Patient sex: M
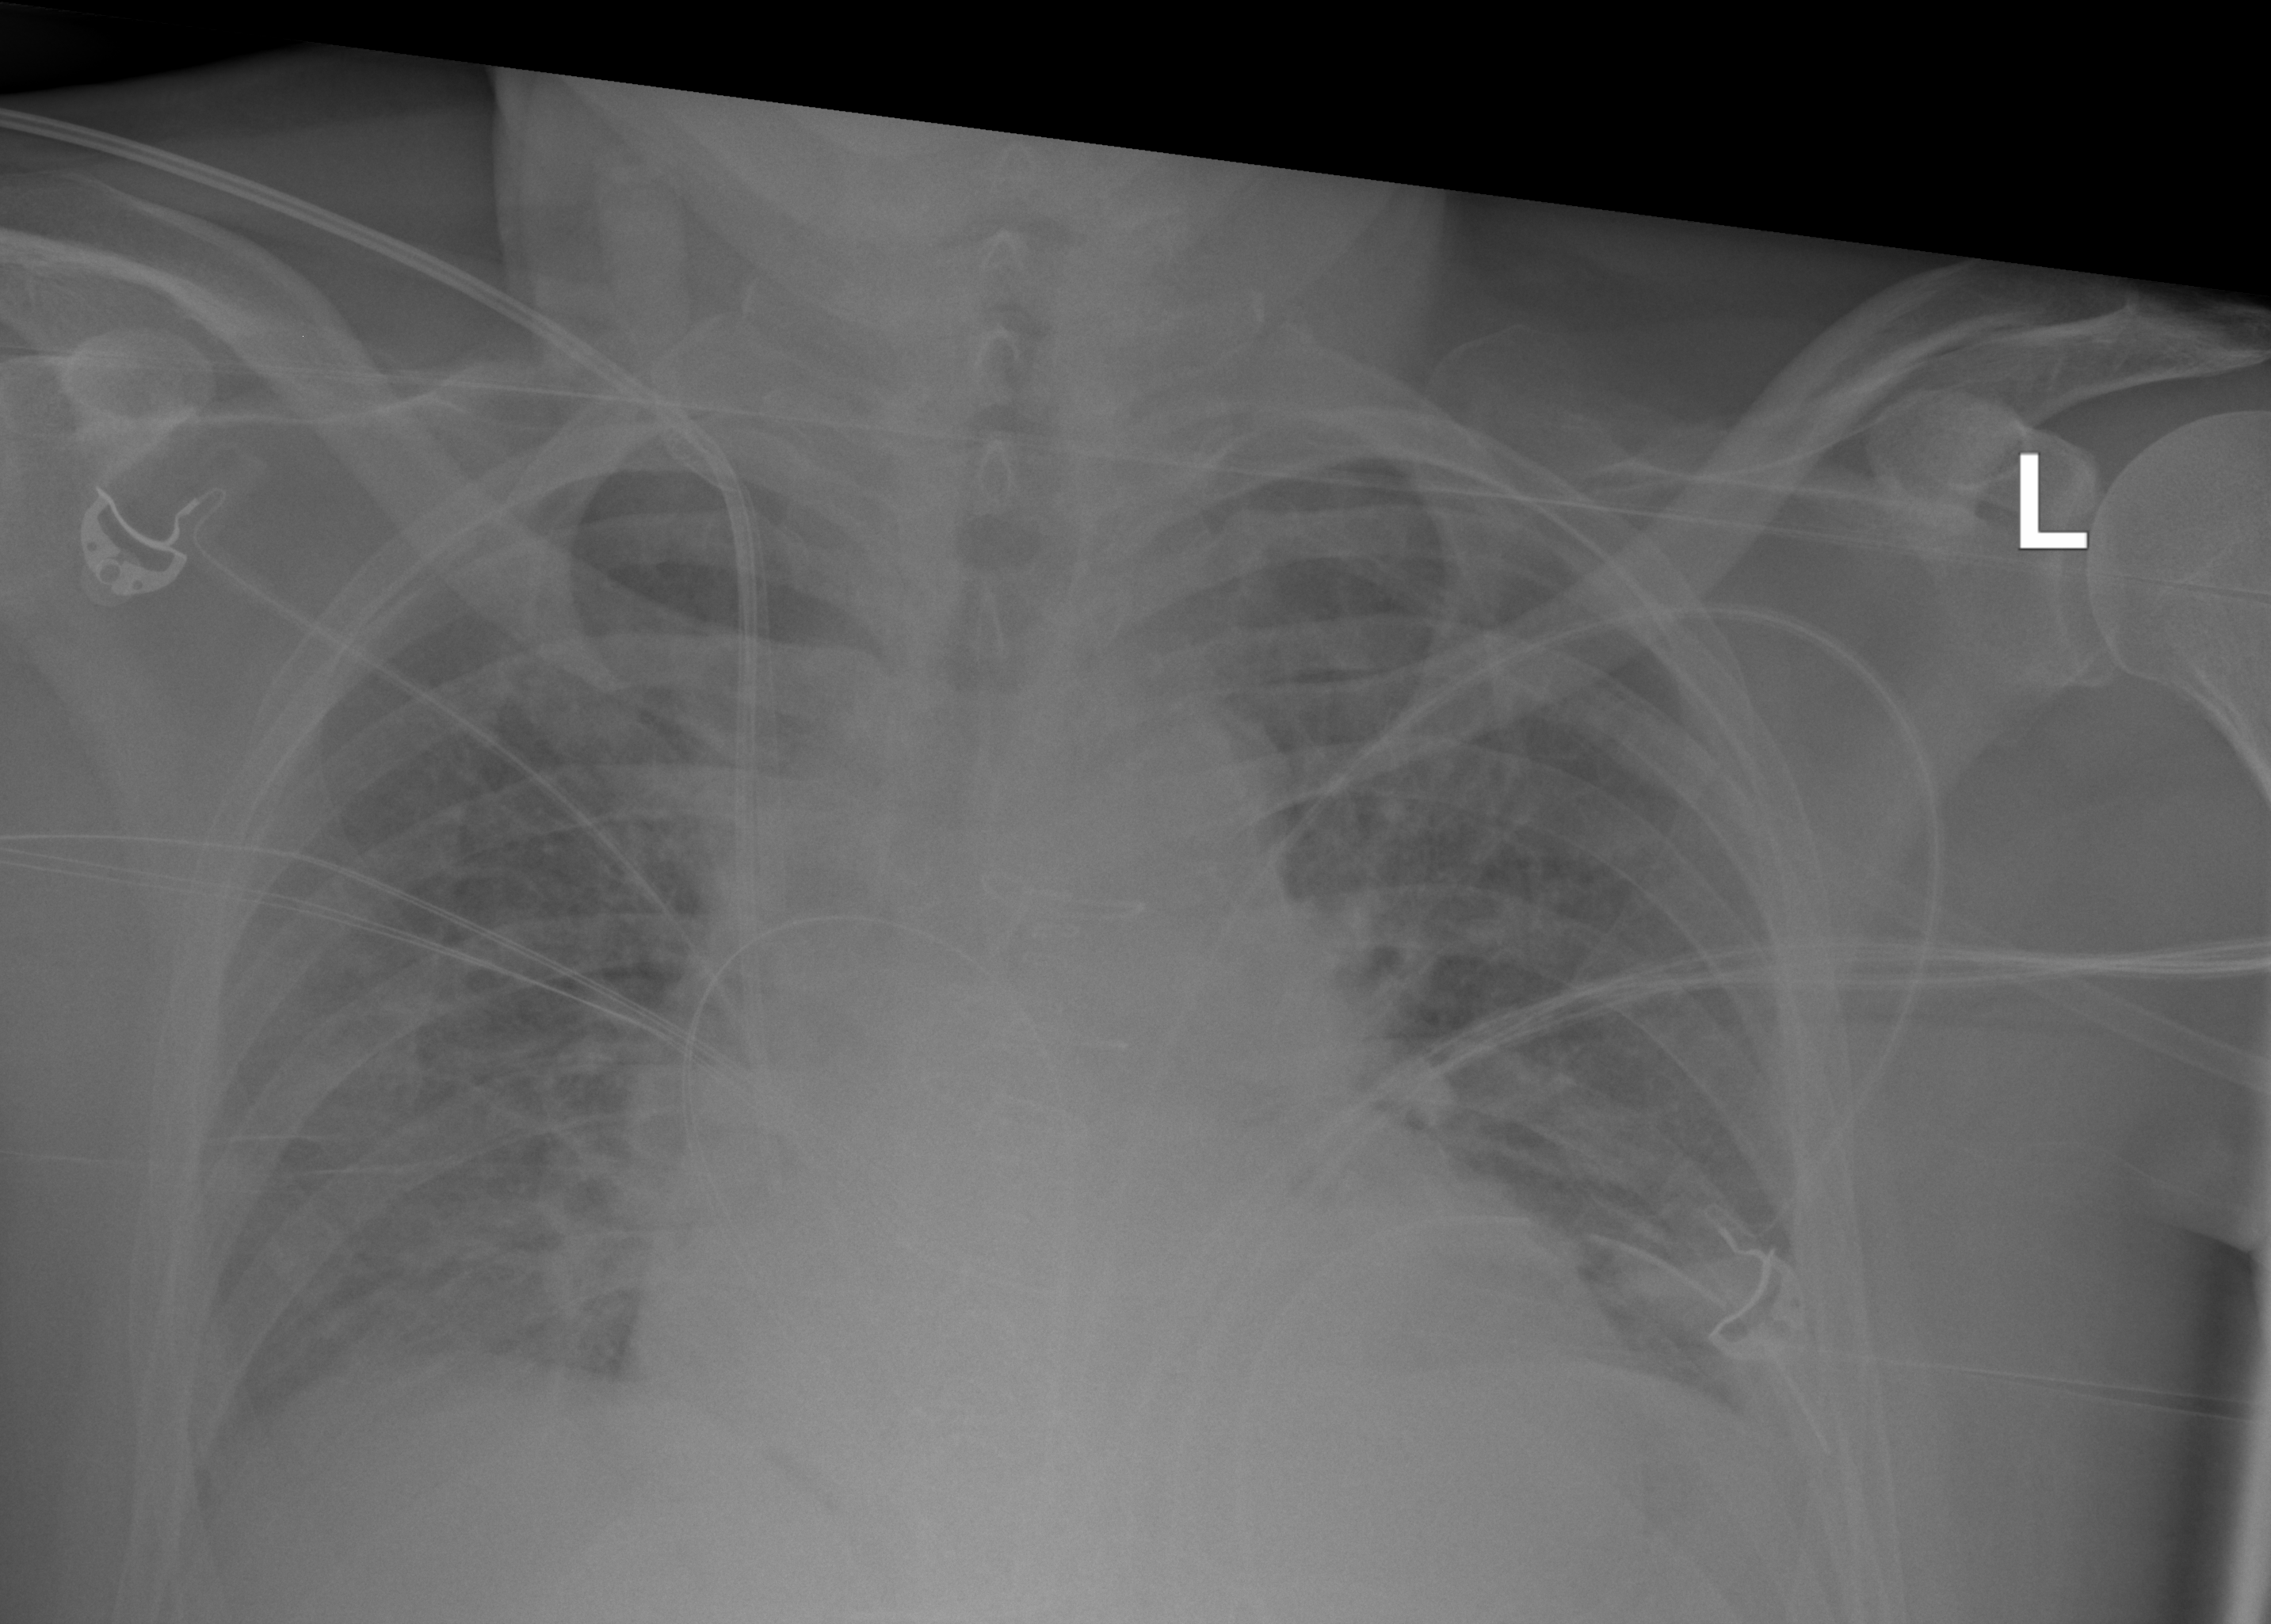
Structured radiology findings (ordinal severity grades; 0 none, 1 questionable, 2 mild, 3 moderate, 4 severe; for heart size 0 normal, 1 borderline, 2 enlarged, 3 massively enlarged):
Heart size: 2
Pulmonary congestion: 3
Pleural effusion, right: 0
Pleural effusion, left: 2
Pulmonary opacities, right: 2
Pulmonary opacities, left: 2
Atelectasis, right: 0
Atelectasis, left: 2